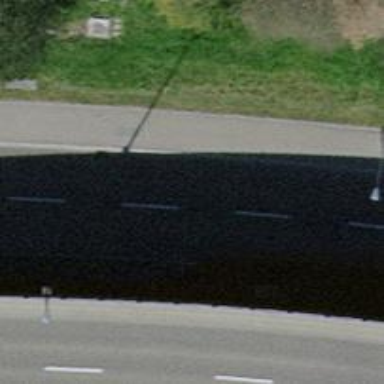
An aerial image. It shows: Primary link road with asphalt surface.